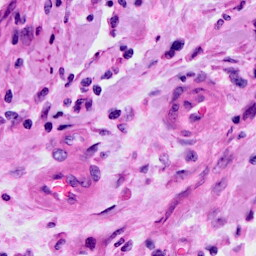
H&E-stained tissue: Cervix